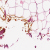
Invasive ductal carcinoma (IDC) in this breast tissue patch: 0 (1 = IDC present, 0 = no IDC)